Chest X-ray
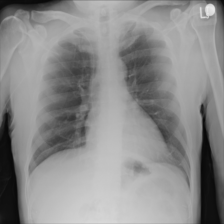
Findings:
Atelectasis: negative
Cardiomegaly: negative
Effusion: negative
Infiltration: negative
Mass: negative
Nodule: negative
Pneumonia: negative
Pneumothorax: negative
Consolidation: negative
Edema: negative
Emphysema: negative
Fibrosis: negative
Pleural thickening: negative
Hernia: negative